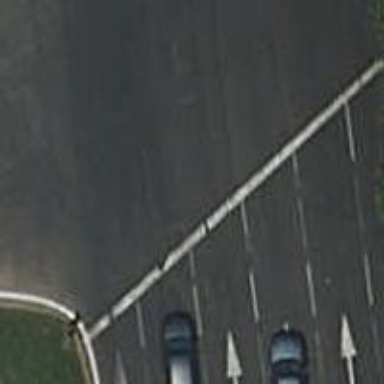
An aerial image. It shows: Road with traffic signals.